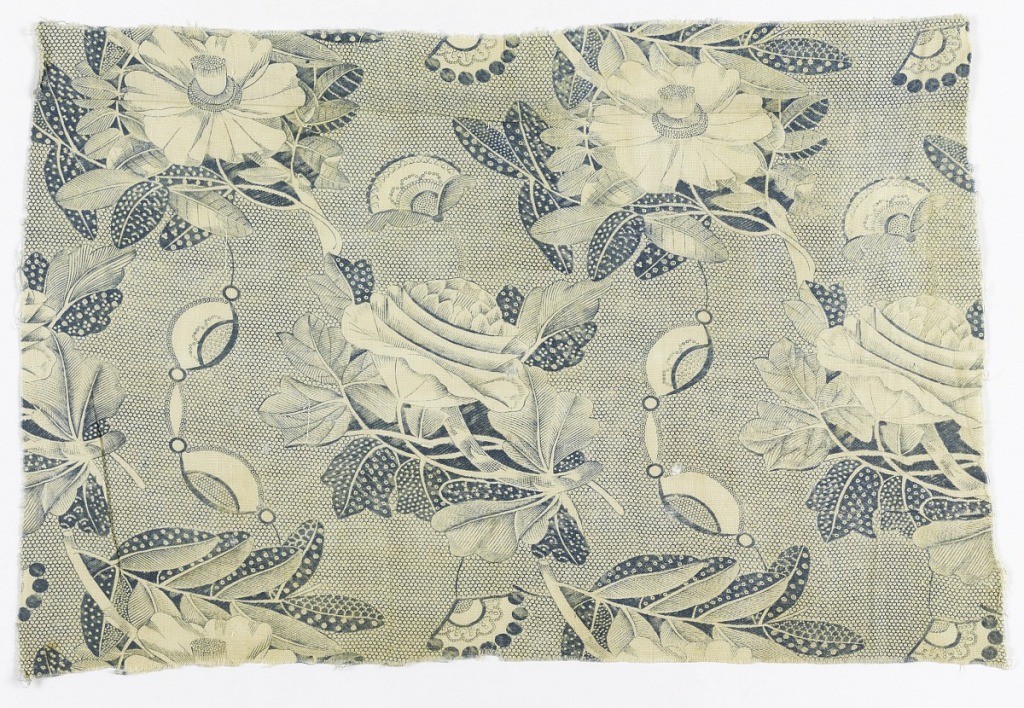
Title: Textile
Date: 1820–29
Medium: cotton Technique: roller printed on plain weave
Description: Slightly more than one repeat of a flowering branch with rose and passion flower on a fine net background. Small band stitched to the top to complete the repeat.